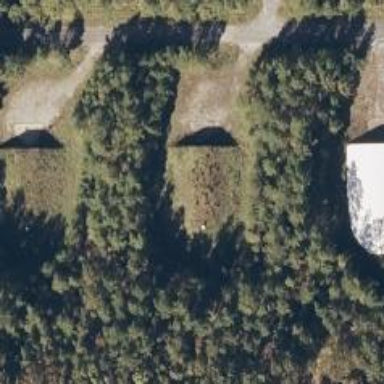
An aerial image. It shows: Military bunker for protection and defense.